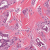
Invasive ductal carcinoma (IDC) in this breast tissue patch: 1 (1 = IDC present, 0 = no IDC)